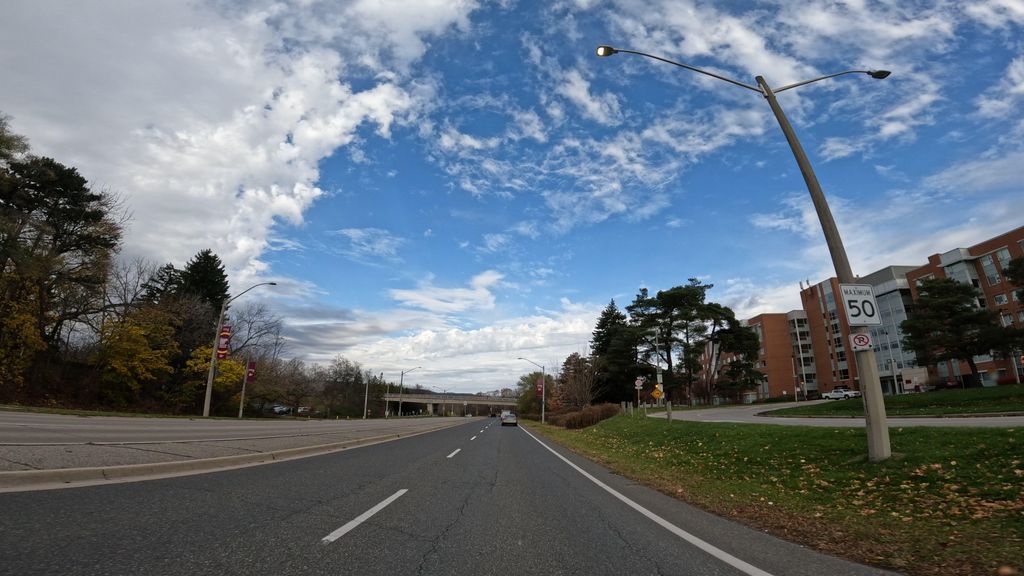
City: hamilton